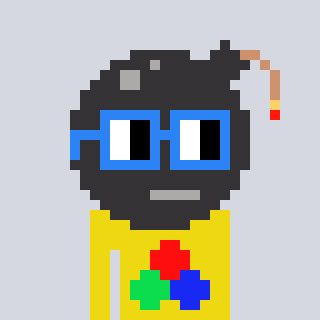
a pixel art character with square blue glasses, a bomb-shaped head and a yellow-colored body on a cool background